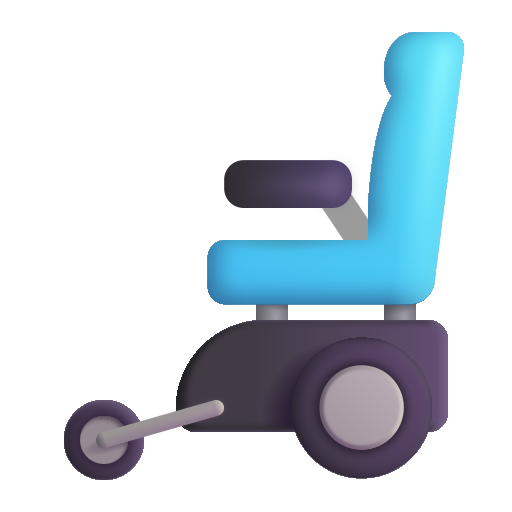
motorized wheelchair color